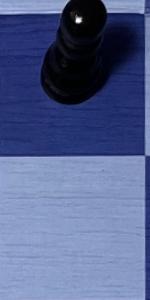
Label: Empty